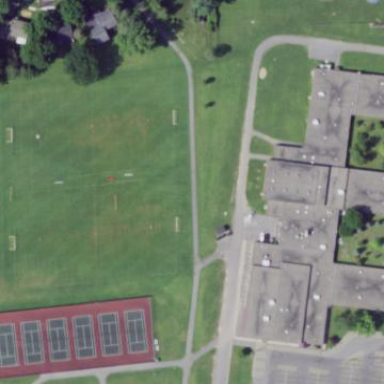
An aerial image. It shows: Pitch used for both soccer and lacrosse.